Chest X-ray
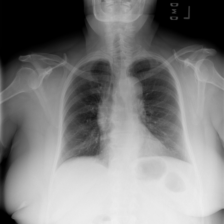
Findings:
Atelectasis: negative
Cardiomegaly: negative
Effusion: negative
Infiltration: negative
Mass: negative
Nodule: negative
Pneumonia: negative
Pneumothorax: negative
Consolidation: negative
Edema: negative
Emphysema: negative
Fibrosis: negative
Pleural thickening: negative
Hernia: negative